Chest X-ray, PA view. Patient: 34 years old, sex F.
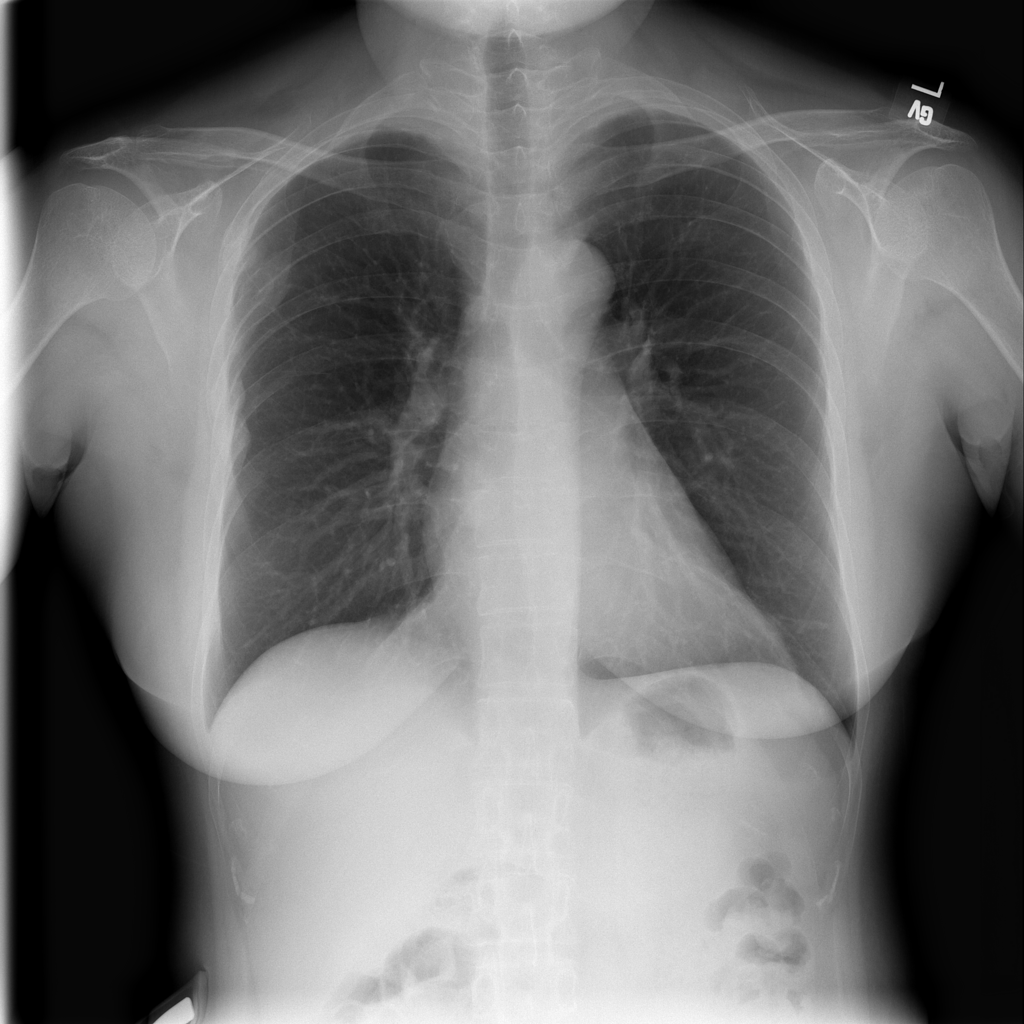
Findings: Atelectasis, Mass